Question: The code:
'''
public class Try_Grow_01 {
public static void main(String[] args) {
JFrame frame = new JFrame();
frame.setLayout(new MigLayout("fill, debug", "[fill]5[5]"));
frame.add(new JButton("one"), "");
frame.add(new JButton("two"), "");
frame.add(new JButton("three"), "");
frame.setDefaultCloseOperation(JFrame.EXIT_ON_CLOSE);
frame.pack();
frame.setLocationRelativeTo(null);
frame.setVisible(true);
}
}
'''
result is

i.e. two right cells also grow, while I want them not to.
How to accomplish?
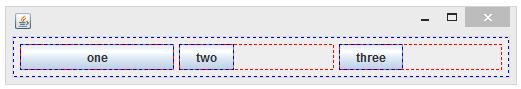
Answer: If you want the first cell grow and fill all available space then you must create the 'MigLayout' as follows:
'''
frame.setLayout(new MigLayout("fill, debug", "[fill, grow][][]"));
'''

If you want the first cell grow but without fill the available space then you must create the 'MigLayout' as follows:
'''
frame.setLayout(new MigLayout("fill, debug", "[grow][][]"));
'''

Take a look to page 6 of <URL>